Interaction volume radius: 5 \u00c5
Interaction volume height: 10 \u00c5
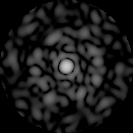
Disorder parameter: 0.8006